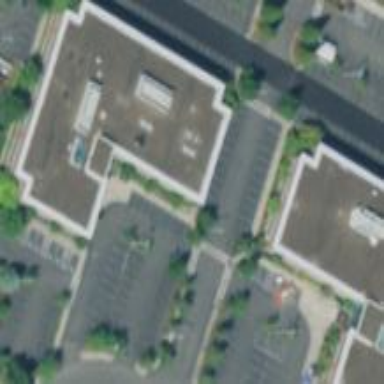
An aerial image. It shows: Office building.